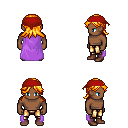
a pixel art fantasy rpg character, male body template, human, dark skin, lavender cape, gold greaves, light blonde loose hair, red bandana, brown shoes, four views (front, back, left, right), 2x2 character sprite sheet, small pixel art, hard edges, no anti-aliasing